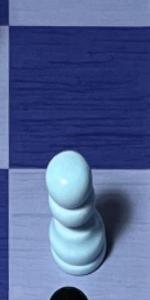
Label: Pawn_White